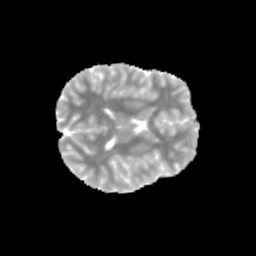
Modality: MD
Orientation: axial
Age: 13
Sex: male
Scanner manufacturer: siemens
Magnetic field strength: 3 T
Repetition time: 3.8 s
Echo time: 0.07 s